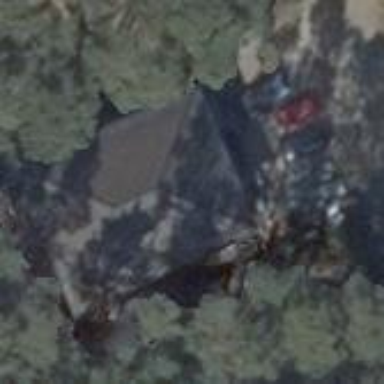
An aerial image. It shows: Detached building with hipped roof.